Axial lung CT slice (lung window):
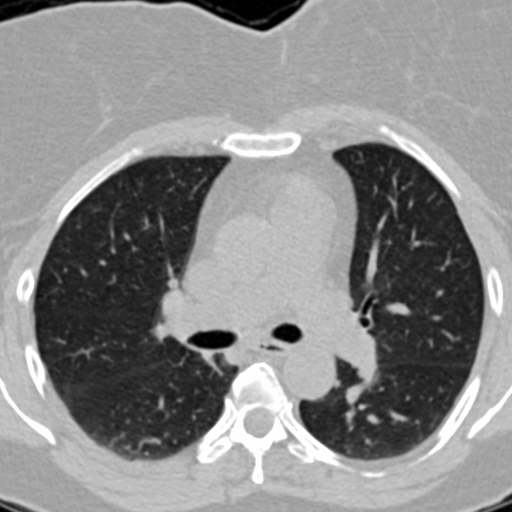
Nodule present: no